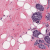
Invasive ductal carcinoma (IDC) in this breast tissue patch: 1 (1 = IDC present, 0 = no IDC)